Field crop: tomato
Growth stage: 1
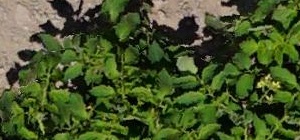
Species: tomato